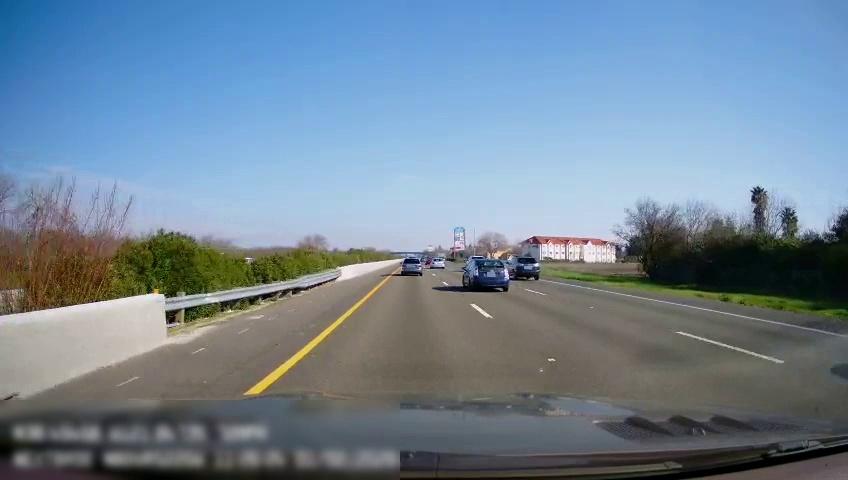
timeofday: Day
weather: Sunny
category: Drivable Space
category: Vehicles | SUV
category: Vehicles | SUV
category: Vehicles | Car
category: Vehicles | Car
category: Vehicles | Car
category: Lanes | Current Lane
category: Lanes | Current Lane
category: Lanes | Alternate Lane
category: Lanes | Alternate Lane